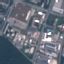
Land use / land cover: Industrial